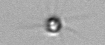
Label: Calciopappus